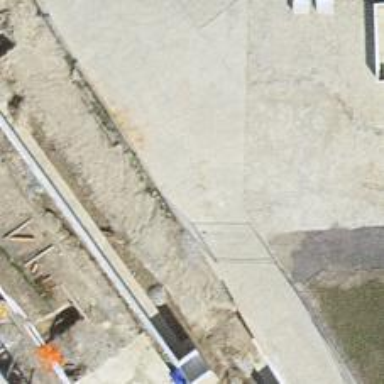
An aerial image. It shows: Service road with concrete surface.